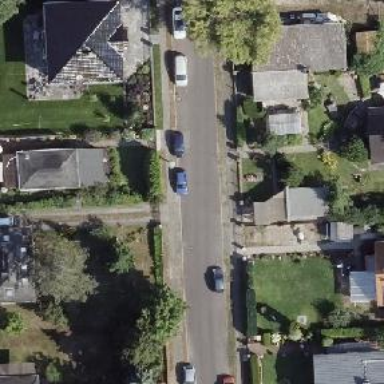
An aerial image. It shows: Sidewalk along the footway.